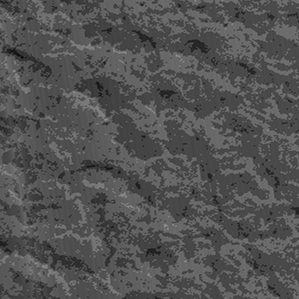
Label: frost